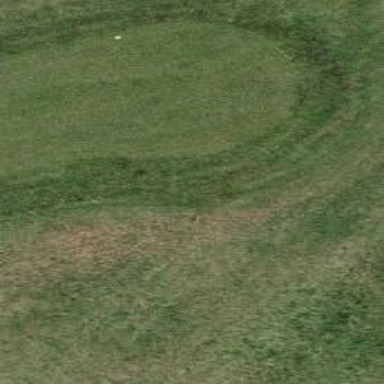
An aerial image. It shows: Golf tee on grassy land.